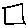
Label: square